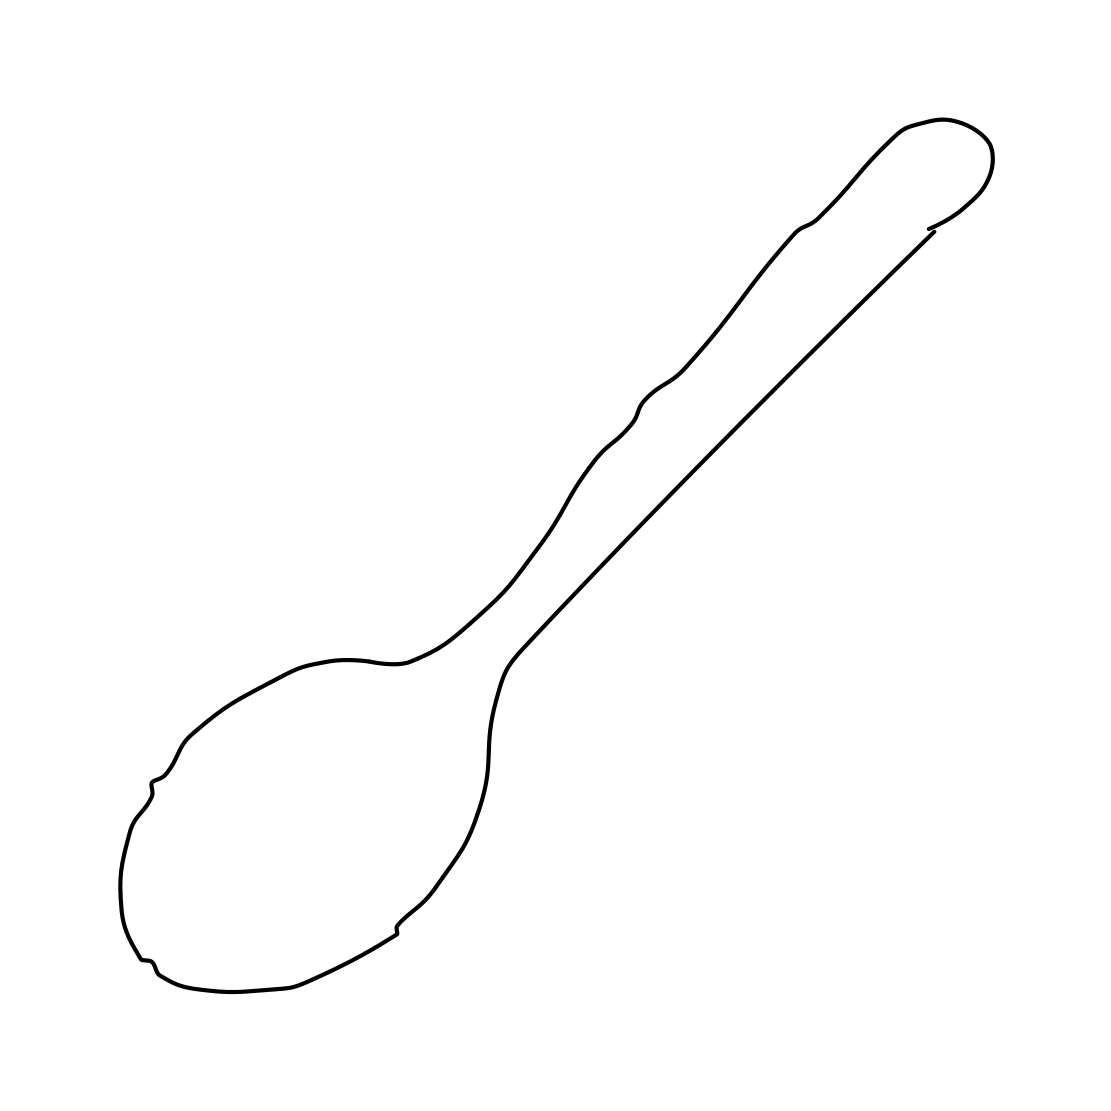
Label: spoon